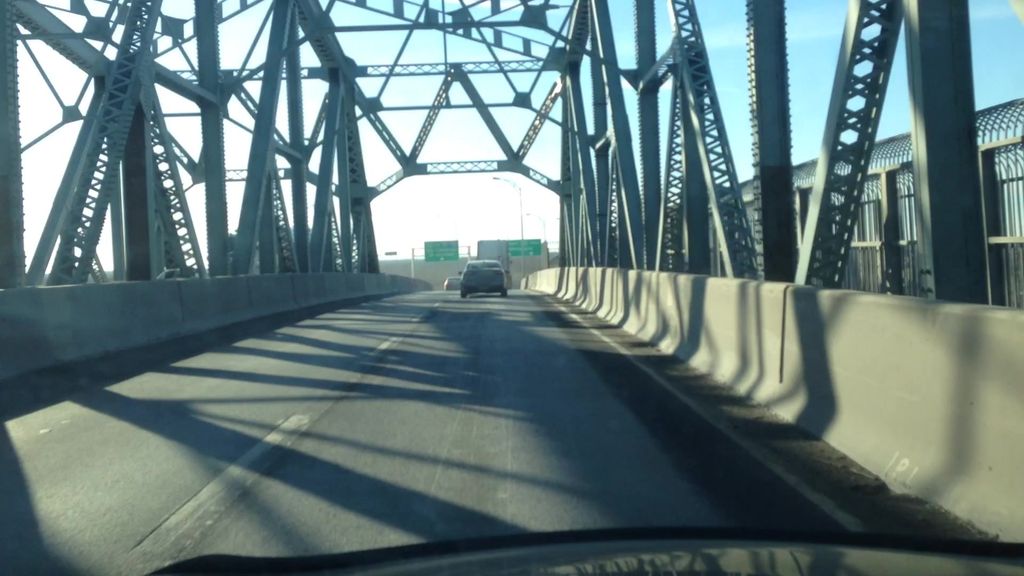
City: montreal